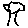
Label: tree